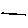
Label: line